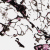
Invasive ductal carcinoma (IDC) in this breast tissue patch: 0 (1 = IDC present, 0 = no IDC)